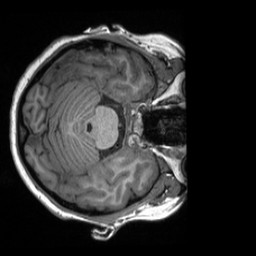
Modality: T1w
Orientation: axial
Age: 27
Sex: female
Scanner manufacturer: siemens
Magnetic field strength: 3 T
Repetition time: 2.3 s
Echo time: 0.00302 s